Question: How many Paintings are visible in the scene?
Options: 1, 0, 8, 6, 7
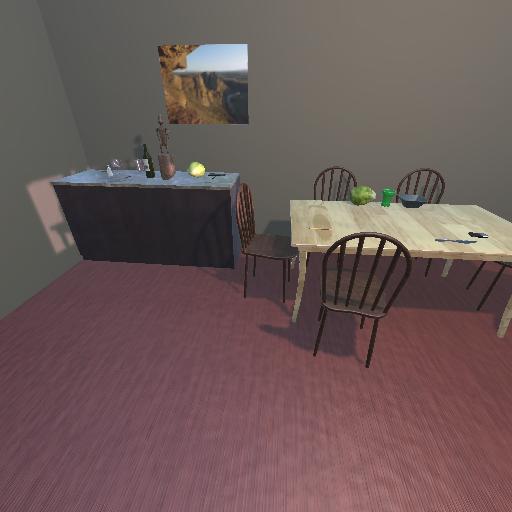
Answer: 1